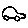
Label: car